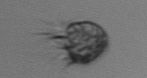
Label: Ciliophora